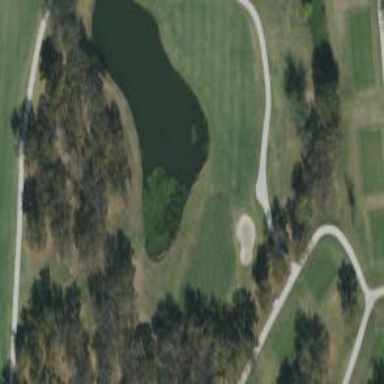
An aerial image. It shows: Service road used as golf cart path.